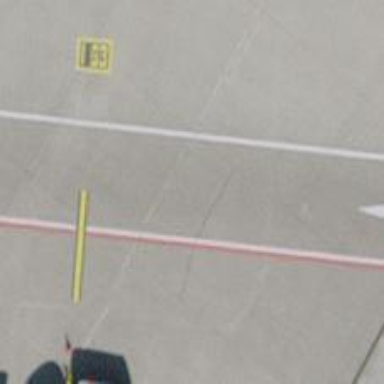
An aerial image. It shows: Airport parking position.